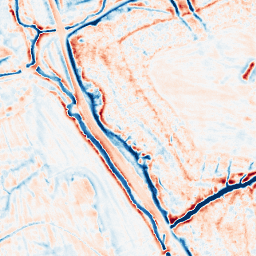
Category: edge_preserving
Decomposition family: bilateral
Decomposition parameters: d: 15
sigma_color: 50
sigma_space: 50
Upsampling method: sinc_hamming
Upsampling parameters: scale: 4
kernel_size: 8
Upsampling scale: 4